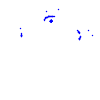
Particle: proton